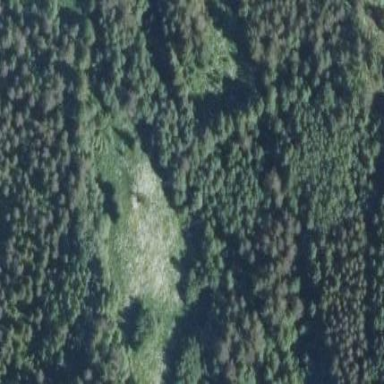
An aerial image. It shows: Beautiful meadow.